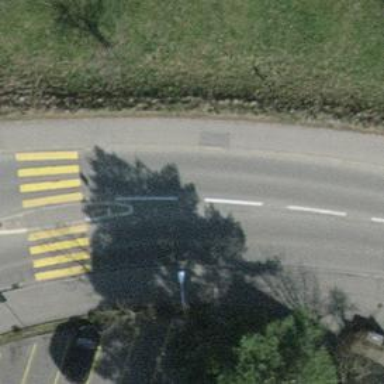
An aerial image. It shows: Public transport stop position.